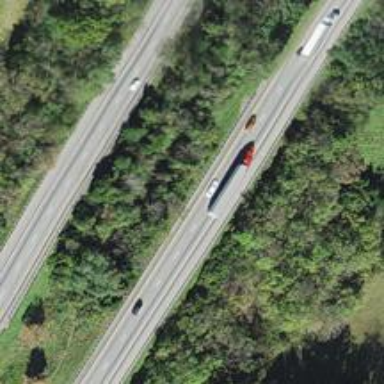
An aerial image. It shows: Asphalt motorway.